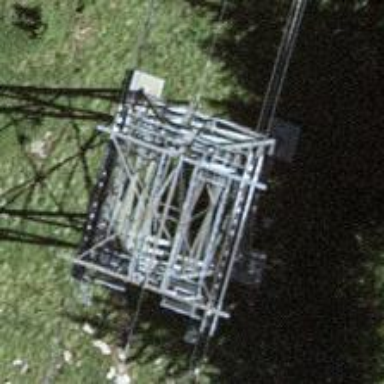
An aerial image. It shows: Pylon used for aerialway.